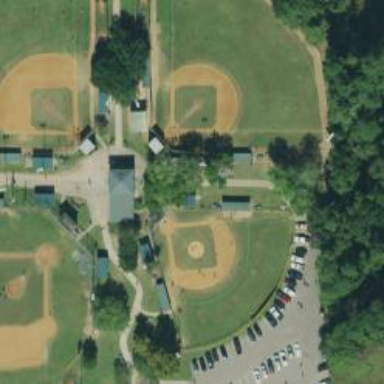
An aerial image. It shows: Baseball pitch for leisure and sports activities.